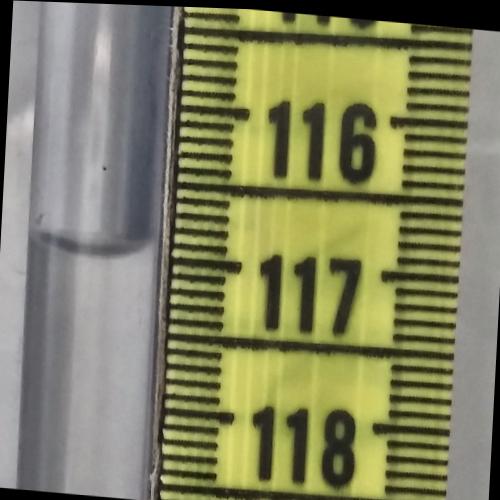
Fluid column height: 116.9 cm